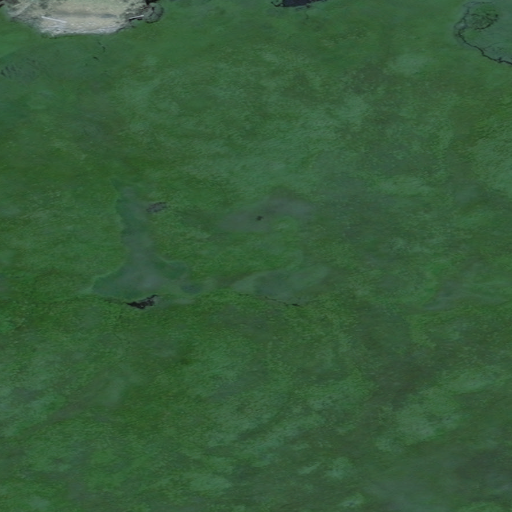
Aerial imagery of island in Alaska named Dark Island containing only unknown